Question: I have this table :

Now, i like the way when the date expires. EndTime < GETDATE()
expire field is true.
What method should I use? use a trigger to true or a schedule job that run before run any query in this table?
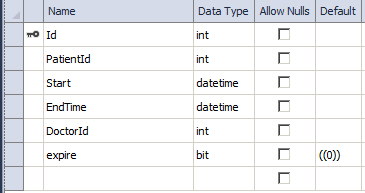
Answer: A simple way to do this is to put a computed column:
'''
ALTER TABLE t1
DROP COLUMN expire
GO
ALTER TABLE t1
ADD expire AS CONVERT(BIT, (CASE WHEN EndTime < GETDATE() THEN 1 ELSE 0 END))
GO
'''